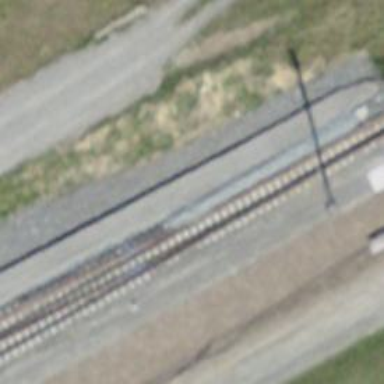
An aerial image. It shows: Narrow-gauge railway with single track. The railway is electrified with contact line.